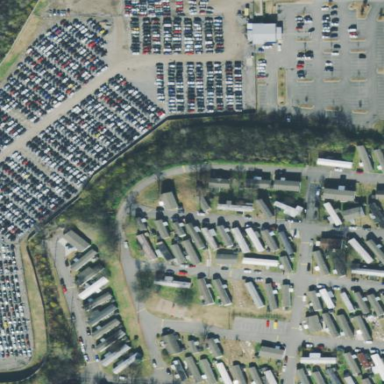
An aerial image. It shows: Scrap yard located in industrial area.